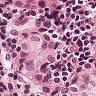
Metastatic tissue present: yes